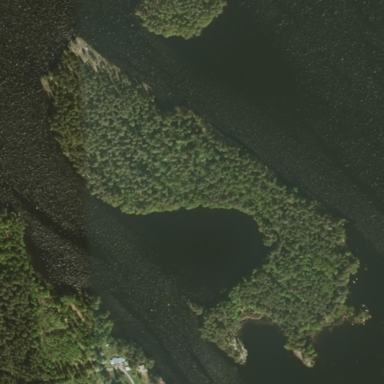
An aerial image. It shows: Islet covered with needle-leaved forest.